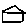
Label: house